Interaction volume radius: 10 \u00c5
Interaction volume height: 15 \u00c5
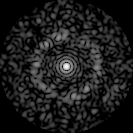
Disorder parameter: 0.8578